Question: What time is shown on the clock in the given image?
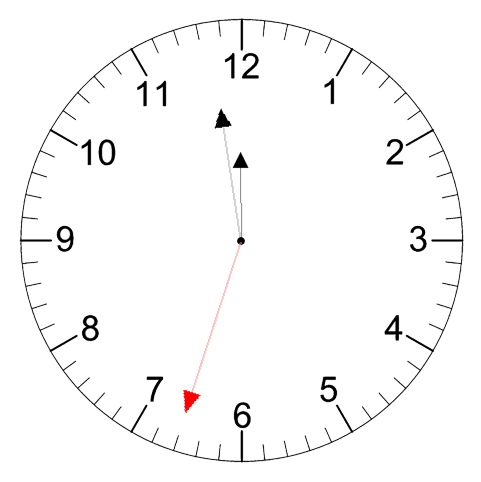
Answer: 11:58:33